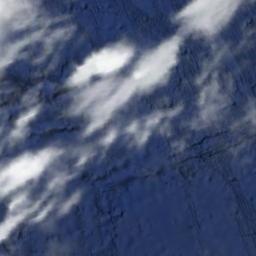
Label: cloud